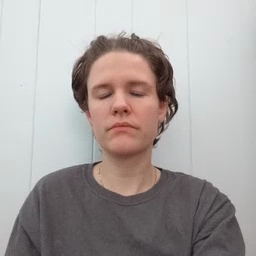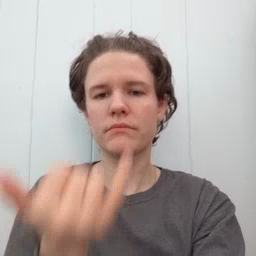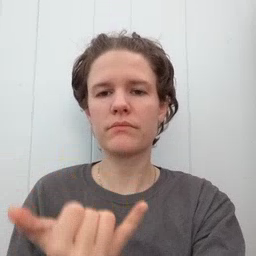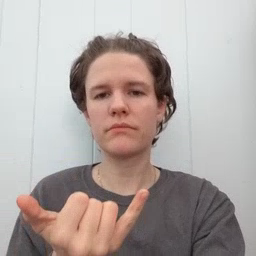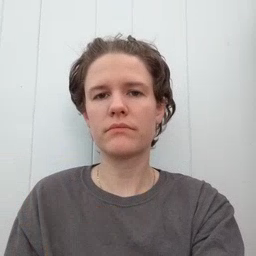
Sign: now